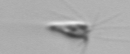
Label: Calciopappus